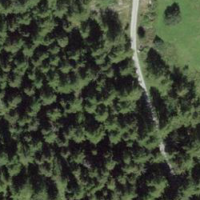
EUNIS habitat code: 43
Species observed at this site:
Hesperia comma
Papilio machaon